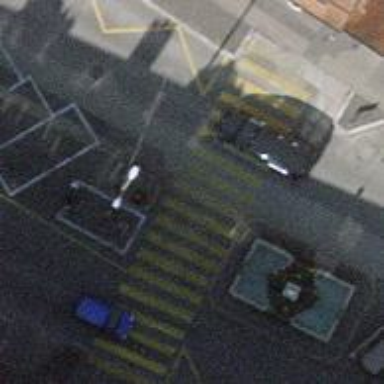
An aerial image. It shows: Marked crossing on asphalt footway.